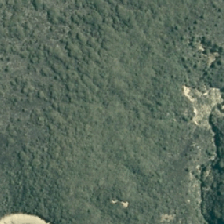
Land cover: manuka_kanuka